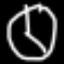
Label: clock